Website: macys
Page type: gifting
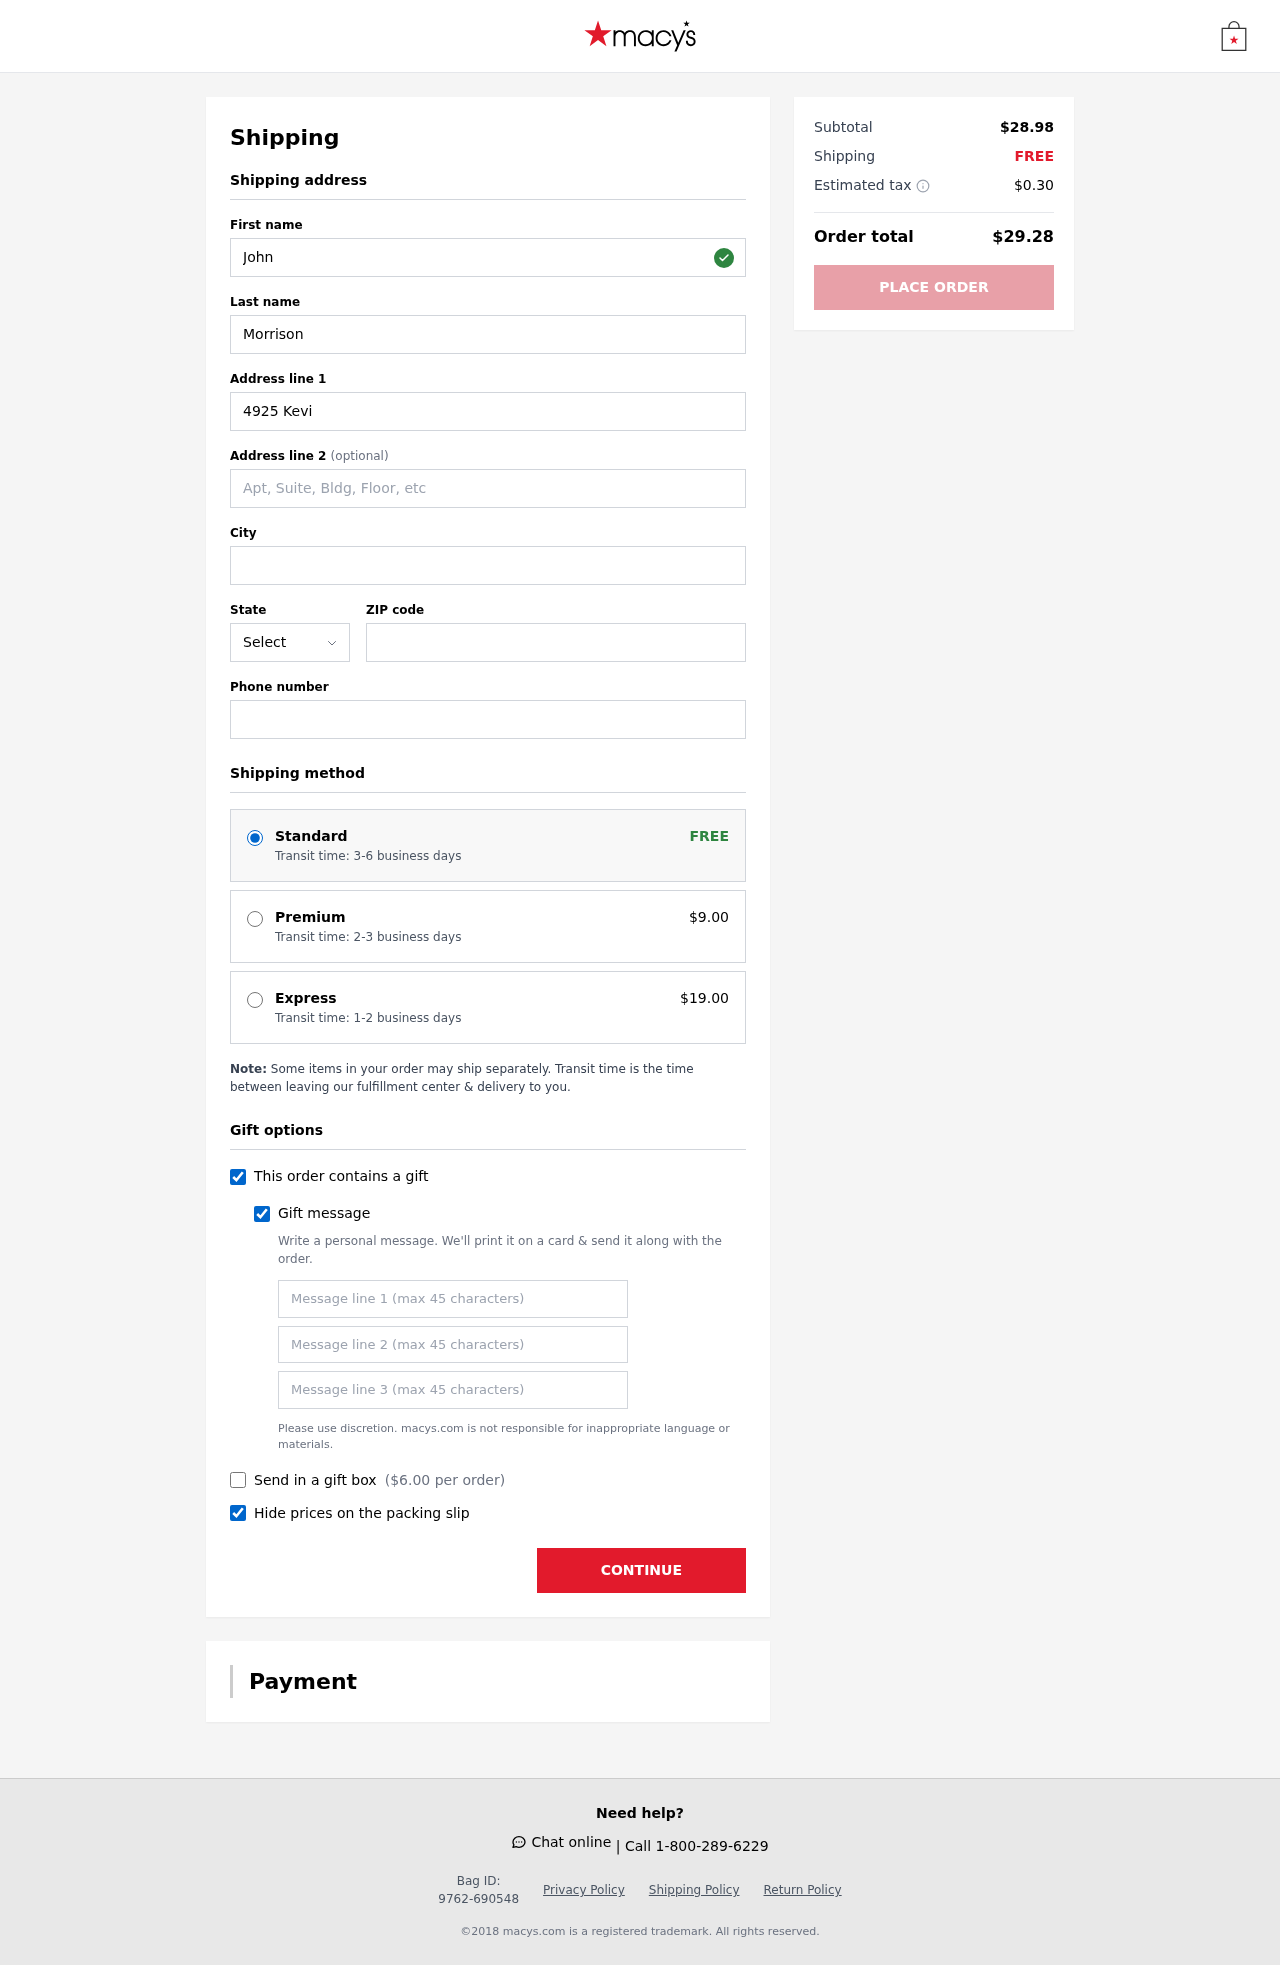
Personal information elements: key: PII_STATE_ABBR
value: NC
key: PII_FIRSTNAME
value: John
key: PII_LASTNAME
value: Morrison
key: PII_STREET
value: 4925 Kevin Park
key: PII_CITY
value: Brookeside
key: PII_POSTCODE
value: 59975
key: PII_PHONE
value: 3137570497
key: PII_GIFT_MESSAGE
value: Hey Amy, I thought you could use a little extra warmth and cheer this season! I found this lovely candle that reminds me of cozy nights and holiday magic. Enjoy every flicker!  John
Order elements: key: ORDER_SHIPPING_STANDARD
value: Transit time: 3-6 business days
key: ORDER_SHIPPING_PREMIUM
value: Transit time: 2-3 business days
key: ORDER_SHIPPING_PREMIUM_PRICE
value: $9.00
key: ORDER_SHIPPING_EXPRESS
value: Transit time: 1-2 business days
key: ORDER_SHIPPING_EXPRESS_PRICE
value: $19.00
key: ORDER_GIFT_BOX_PRICE
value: $6.00
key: ORDER_SUBTOTAL
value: $28.98
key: ORDER_SHIPPING_COST
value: FREE
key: ORDER_TAX
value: $0.30
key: ORDER_TOTAL
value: $29.28